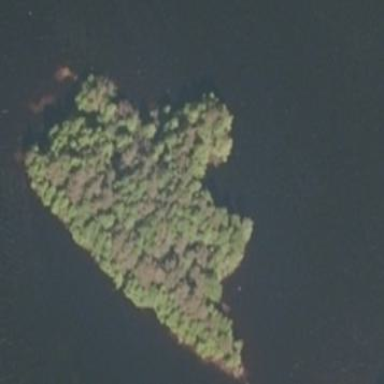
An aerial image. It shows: Islet.